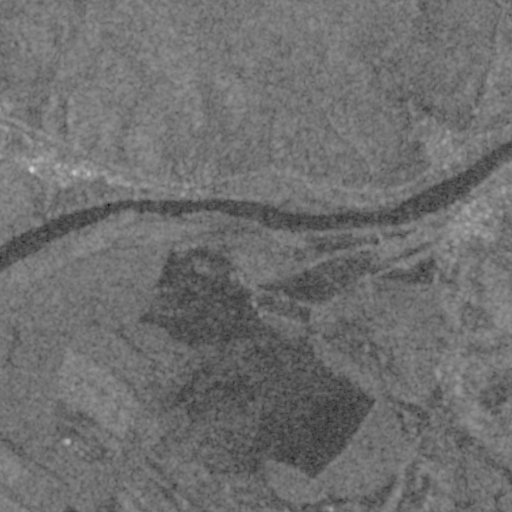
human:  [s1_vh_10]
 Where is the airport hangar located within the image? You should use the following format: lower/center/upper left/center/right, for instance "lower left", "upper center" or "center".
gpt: The airport hangar is located in the center of the image.
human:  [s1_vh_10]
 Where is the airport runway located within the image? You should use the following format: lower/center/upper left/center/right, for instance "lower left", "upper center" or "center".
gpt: The airport runway is located in the lower center of the image.
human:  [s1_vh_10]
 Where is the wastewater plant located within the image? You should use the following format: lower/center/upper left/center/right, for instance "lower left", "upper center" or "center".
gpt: The wastewater plant is located in the center right of the image.
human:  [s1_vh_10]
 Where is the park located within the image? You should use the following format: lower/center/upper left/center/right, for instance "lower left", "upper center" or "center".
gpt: There is no park in the image.

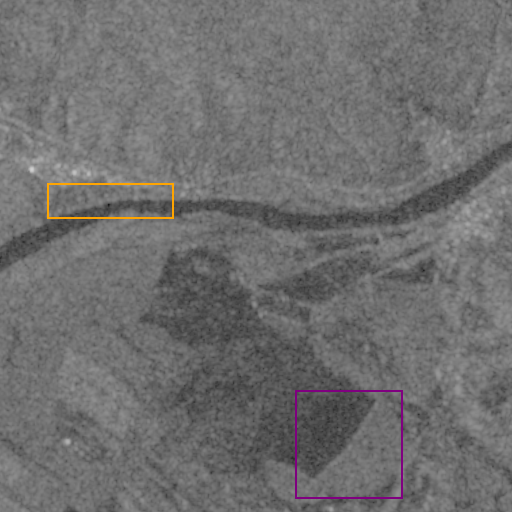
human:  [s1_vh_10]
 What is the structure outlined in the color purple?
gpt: The structure outlined in purple is a crop field.
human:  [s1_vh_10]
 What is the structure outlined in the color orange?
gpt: The structure outlined in orange is a park.
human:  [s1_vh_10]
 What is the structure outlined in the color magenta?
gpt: There is no magenta outline.